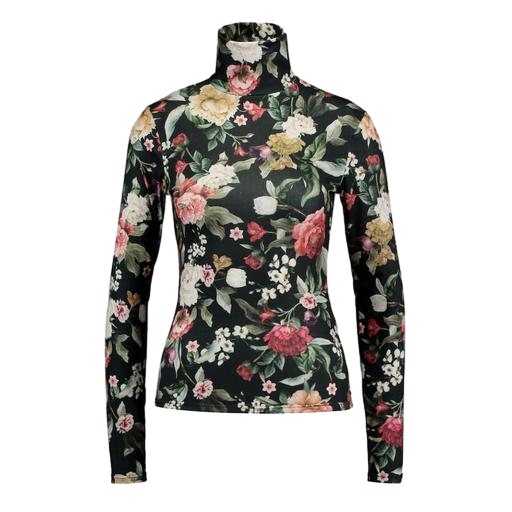
black petite printed mock-neck top only macy, multicolor floral-print t-shirt only macy, black floral-print top, white background